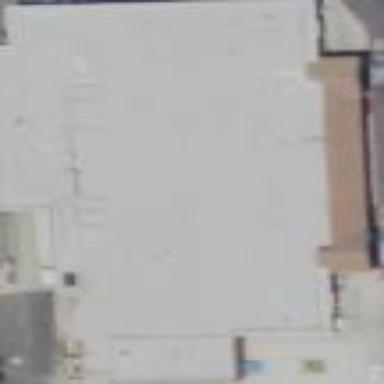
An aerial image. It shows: Supermarket building.